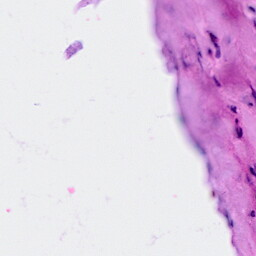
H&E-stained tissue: Breast